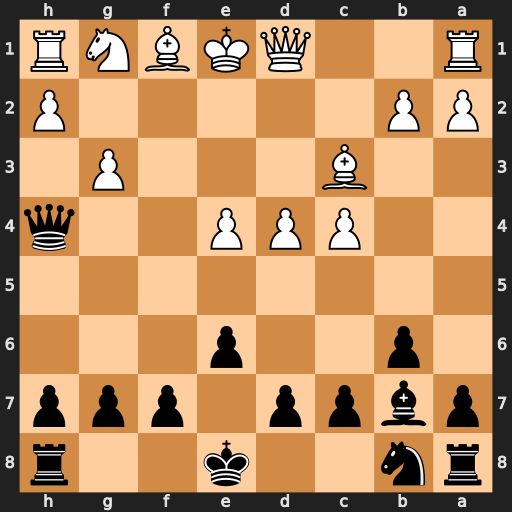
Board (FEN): rn2k2r/pbpp1ppp/1p2p3/8/2PPP2q/2B3P1/PP5P/R2QKBNR
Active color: b
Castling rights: KQkq
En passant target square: -
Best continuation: Qxe4+ Ne2 Qxh1